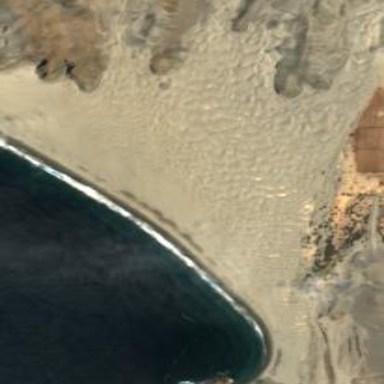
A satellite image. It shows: Scenic sand dunes in natural setting.